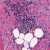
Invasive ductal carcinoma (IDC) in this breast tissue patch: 1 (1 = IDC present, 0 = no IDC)